Field crop: maize
Growth stage: 2
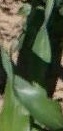
Species: maize